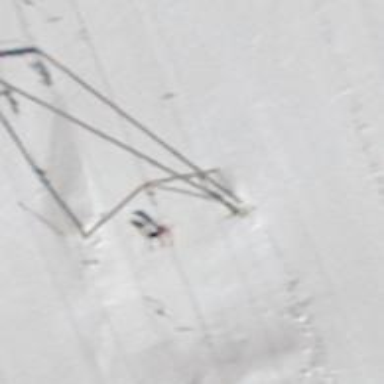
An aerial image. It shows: Pylon for aerialway.